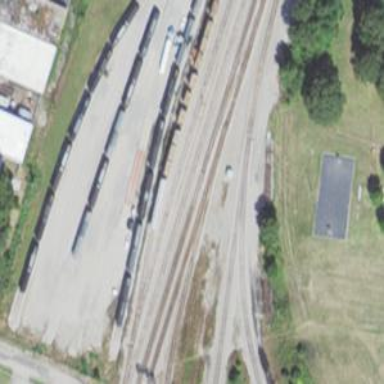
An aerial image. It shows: Railway siding with rails.